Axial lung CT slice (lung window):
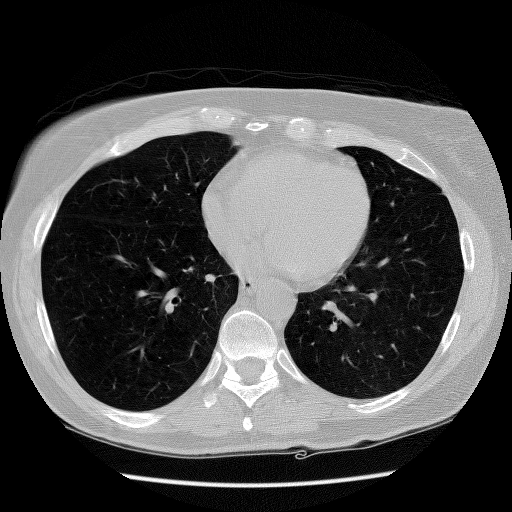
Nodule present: no